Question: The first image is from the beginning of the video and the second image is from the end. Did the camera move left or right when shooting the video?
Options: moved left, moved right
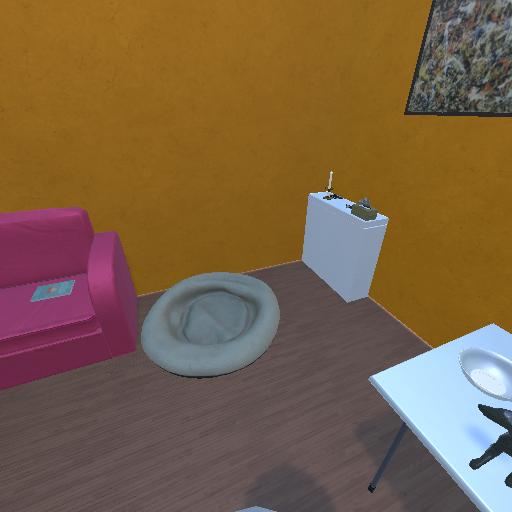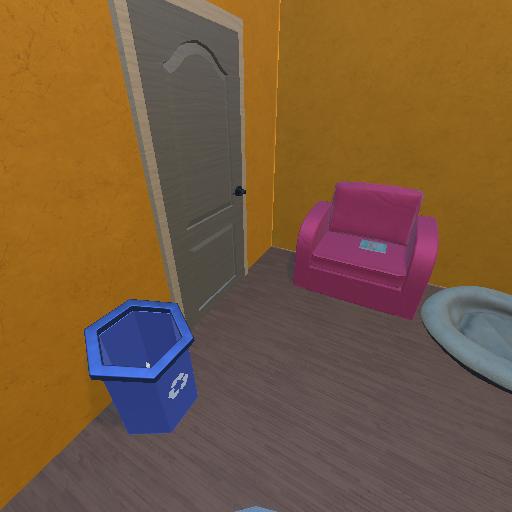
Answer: moved left